Interaction volume radius: 5 \u00c5
Interaction volume height: 35 \u00c5
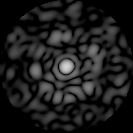
Disorder parameter: 0.8132